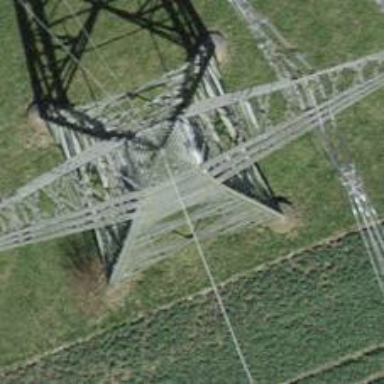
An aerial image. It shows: Power line with three cables connected to substation.